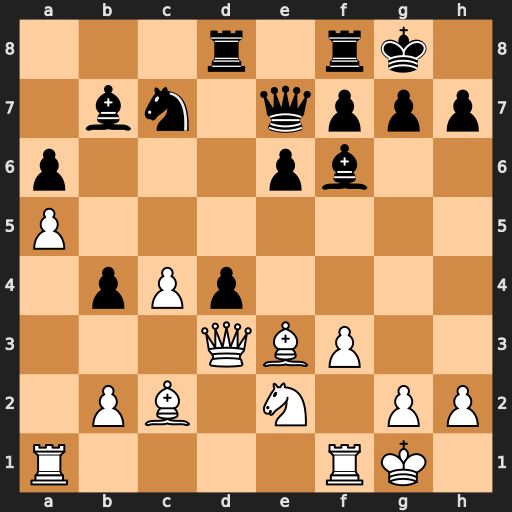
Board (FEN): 3r1rk1/1bn1qppp/p3pb2/P7/1pPp4/3QBP2/1PB1N1PP/R4RK1
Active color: w
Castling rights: -
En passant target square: -
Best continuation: Qxh7#